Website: macys
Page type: customer-info-address
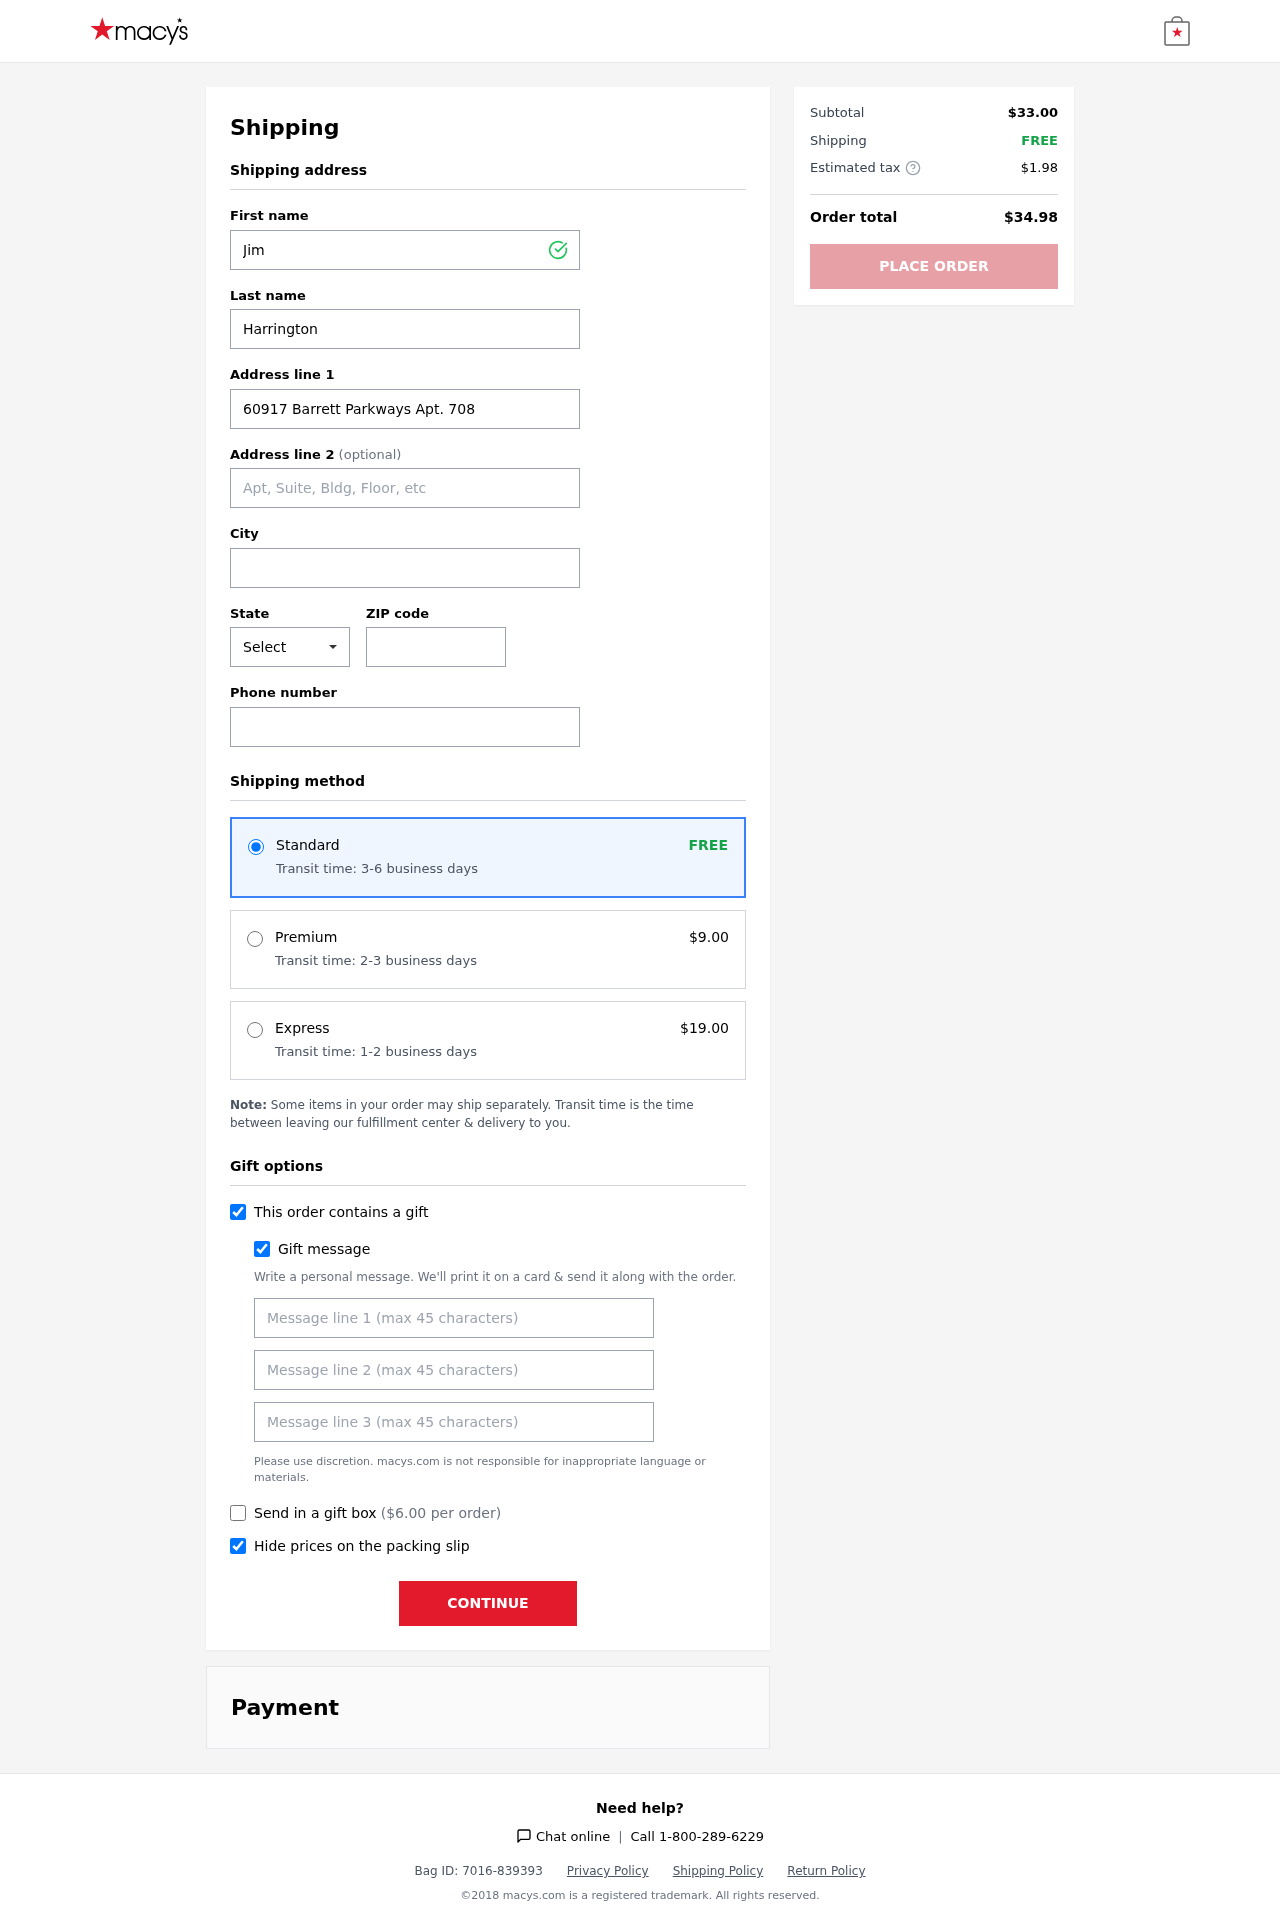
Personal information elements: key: PII_CITY
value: New Savannahshire
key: PII_FIRSTNAME
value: Jim
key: PII_GIFT_MESSAGE
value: Hey Justin, I remember you mentioning how much you needed sturdy kitchen bags, so I grabbed these for you! Hope they make your cleanup a little easier. Enjoy!  Jim
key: PII_LASTNAME
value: Harrington
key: PII_PHONE
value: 8297806865
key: PII_POSTCODE
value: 67129
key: PII_STATE_ABBR
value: NJ
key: PII_STREET
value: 60917 Barrett Parkways Apt. 708
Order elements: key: ORDER_SHIPPING_STANDARD
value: FREE
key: ORDER_SHIPPING_STANDARD_TIME
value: Transit time: 3-6 business days
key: ORDER_SHIPPING_PREMIUM
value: $9.00
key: ORDER_SHIPPING_PREMIUM_TIME
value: Transit time: 2-3 business days
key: ORDER_SHIPPING_EXPRESS
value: $19.00
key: ORDER_SHIPPING_EXPRESS_TIME
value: Transit time: 1-2 business days
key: ORDER_GIFT_BOX_FEE
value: $6.00
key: ORDER_SUBTOTAL
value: $33.00
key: ORDER_SHIPPING_COST
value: FREE
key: ORDER_TAX
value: $1.98
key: ORDER_TOTAL
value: $34.98